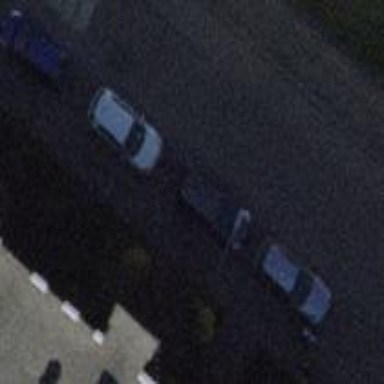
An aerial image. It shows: Parking lane area.